Field crop: maize
Growth stage: 2
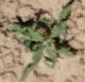
Species: atriplex